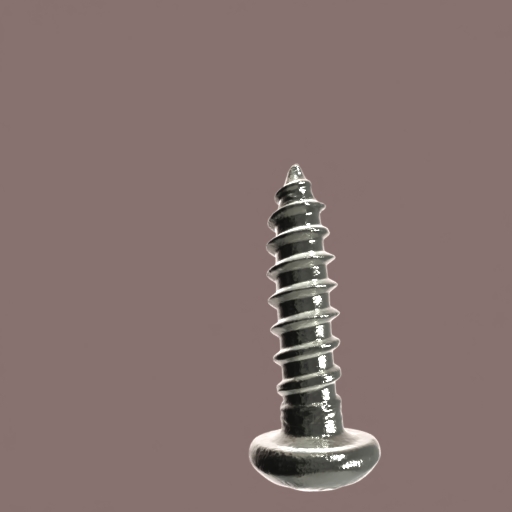
Label: screw